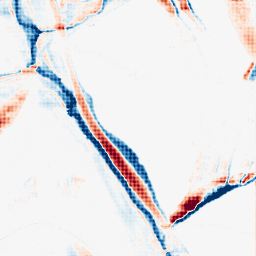
Category: morphological
Decomposition family: morphological_ellipse
Decomposition parameters: operation: average
width: 5
height: 30
Upsampling method: sinc_hamming
Upsampling parameters: scale: 4
kernel_size: 4
Upsampling scale: 4